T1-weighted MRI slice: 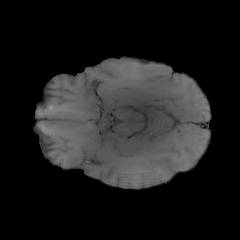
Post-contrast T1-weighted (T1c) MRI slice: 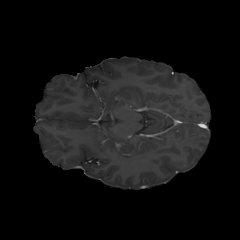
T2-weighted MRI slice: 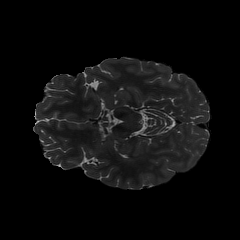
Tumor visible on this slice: no